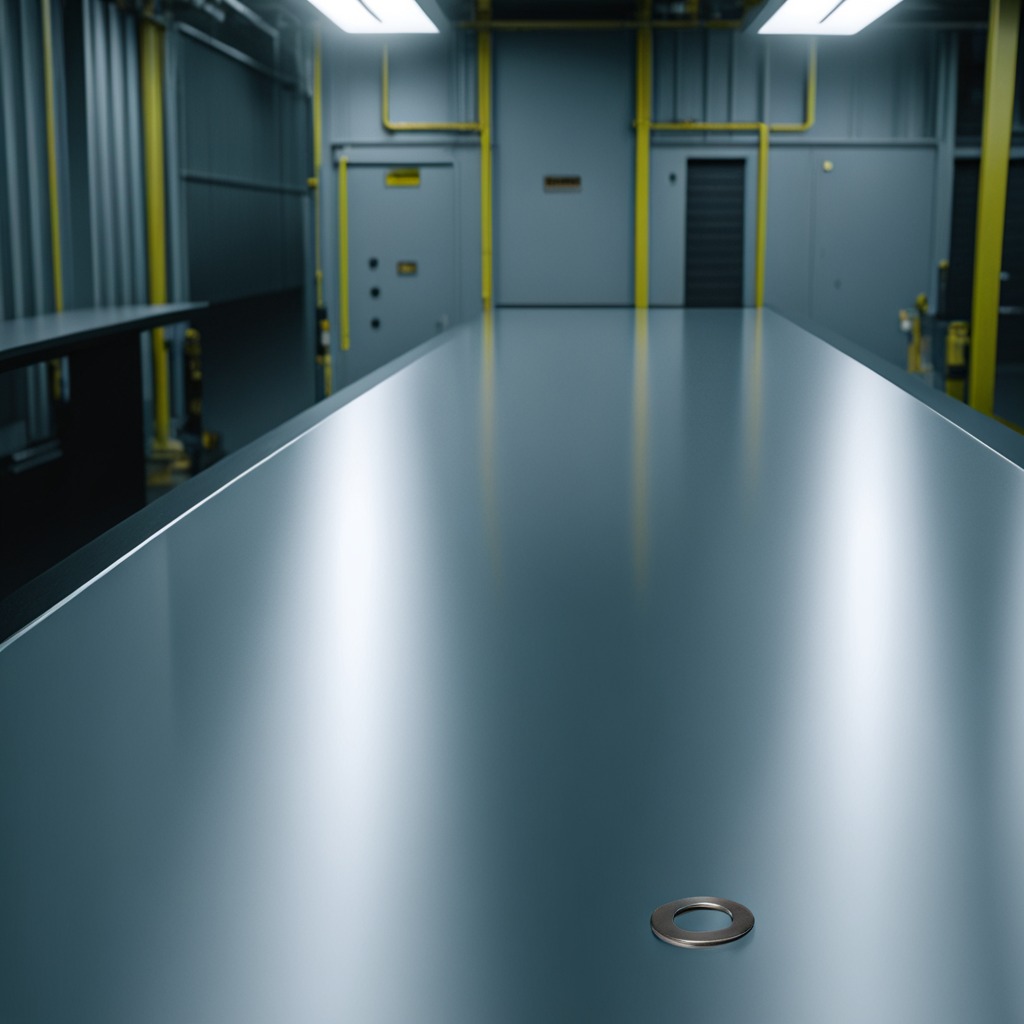
A flat metal washer is lying on a high-gloss table in a ship maintenance bay industrial lighting.